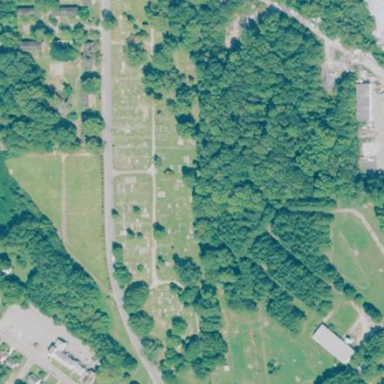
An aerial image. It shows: Cemetery.